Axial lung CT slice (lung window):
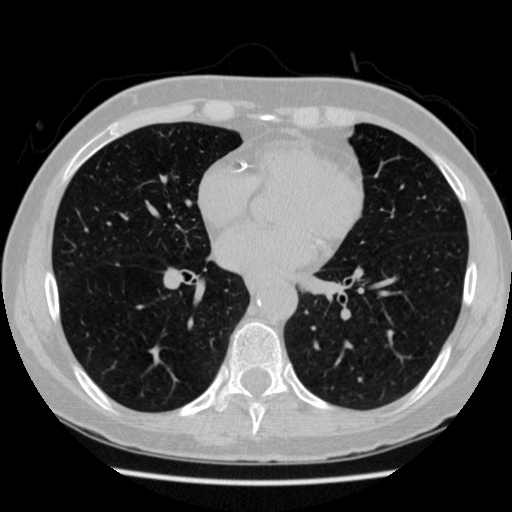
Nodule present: no